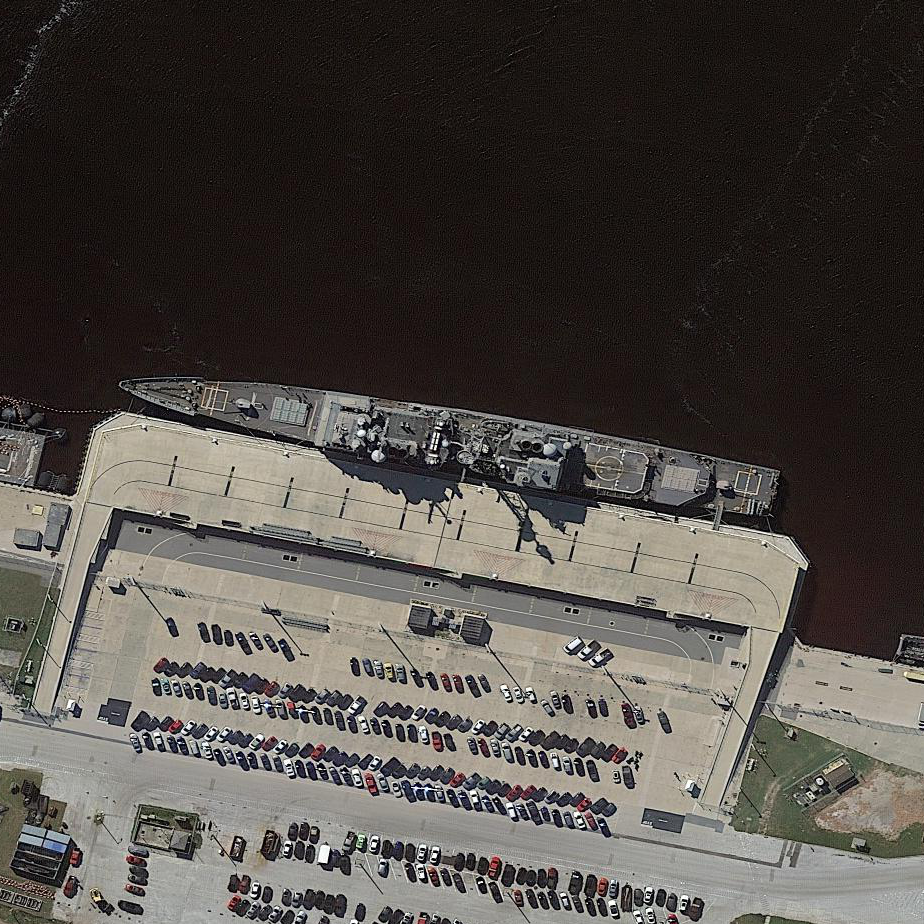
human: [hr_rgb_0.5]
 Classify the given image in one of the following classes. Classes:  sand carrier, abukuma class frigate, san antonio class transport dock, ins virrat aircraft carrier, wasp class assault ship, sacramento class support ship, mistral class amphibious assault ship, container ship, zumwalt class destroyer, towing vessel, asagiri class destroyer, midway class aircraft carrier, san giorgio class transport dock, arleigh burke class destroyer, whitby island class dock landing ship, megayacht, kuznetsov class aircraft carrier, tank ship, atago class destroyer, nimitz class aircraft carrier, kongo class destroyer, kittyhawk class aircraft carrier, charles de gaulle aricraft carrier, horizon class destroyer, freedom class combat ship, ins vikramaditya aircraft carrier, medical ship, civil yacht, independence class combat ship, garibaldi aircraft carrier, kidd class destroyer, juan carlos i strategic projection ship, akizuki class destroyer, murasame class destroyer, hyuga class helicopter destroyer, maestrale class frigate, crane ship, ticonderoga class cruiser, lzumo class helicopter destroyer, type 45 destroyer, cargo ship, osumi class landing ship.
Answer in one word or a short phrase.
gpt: Ticonderoga class cruiser